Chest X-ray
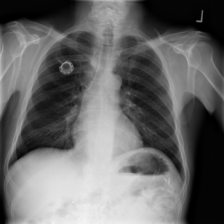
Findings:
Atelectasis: negative
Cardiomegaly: negative
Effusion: negative
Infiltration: negative
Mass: negative
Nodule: negative
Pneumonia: negative
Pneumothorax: negative
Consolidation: negative
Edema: negative
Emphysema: negative
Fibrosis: negative
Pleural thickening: negative
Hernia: negative